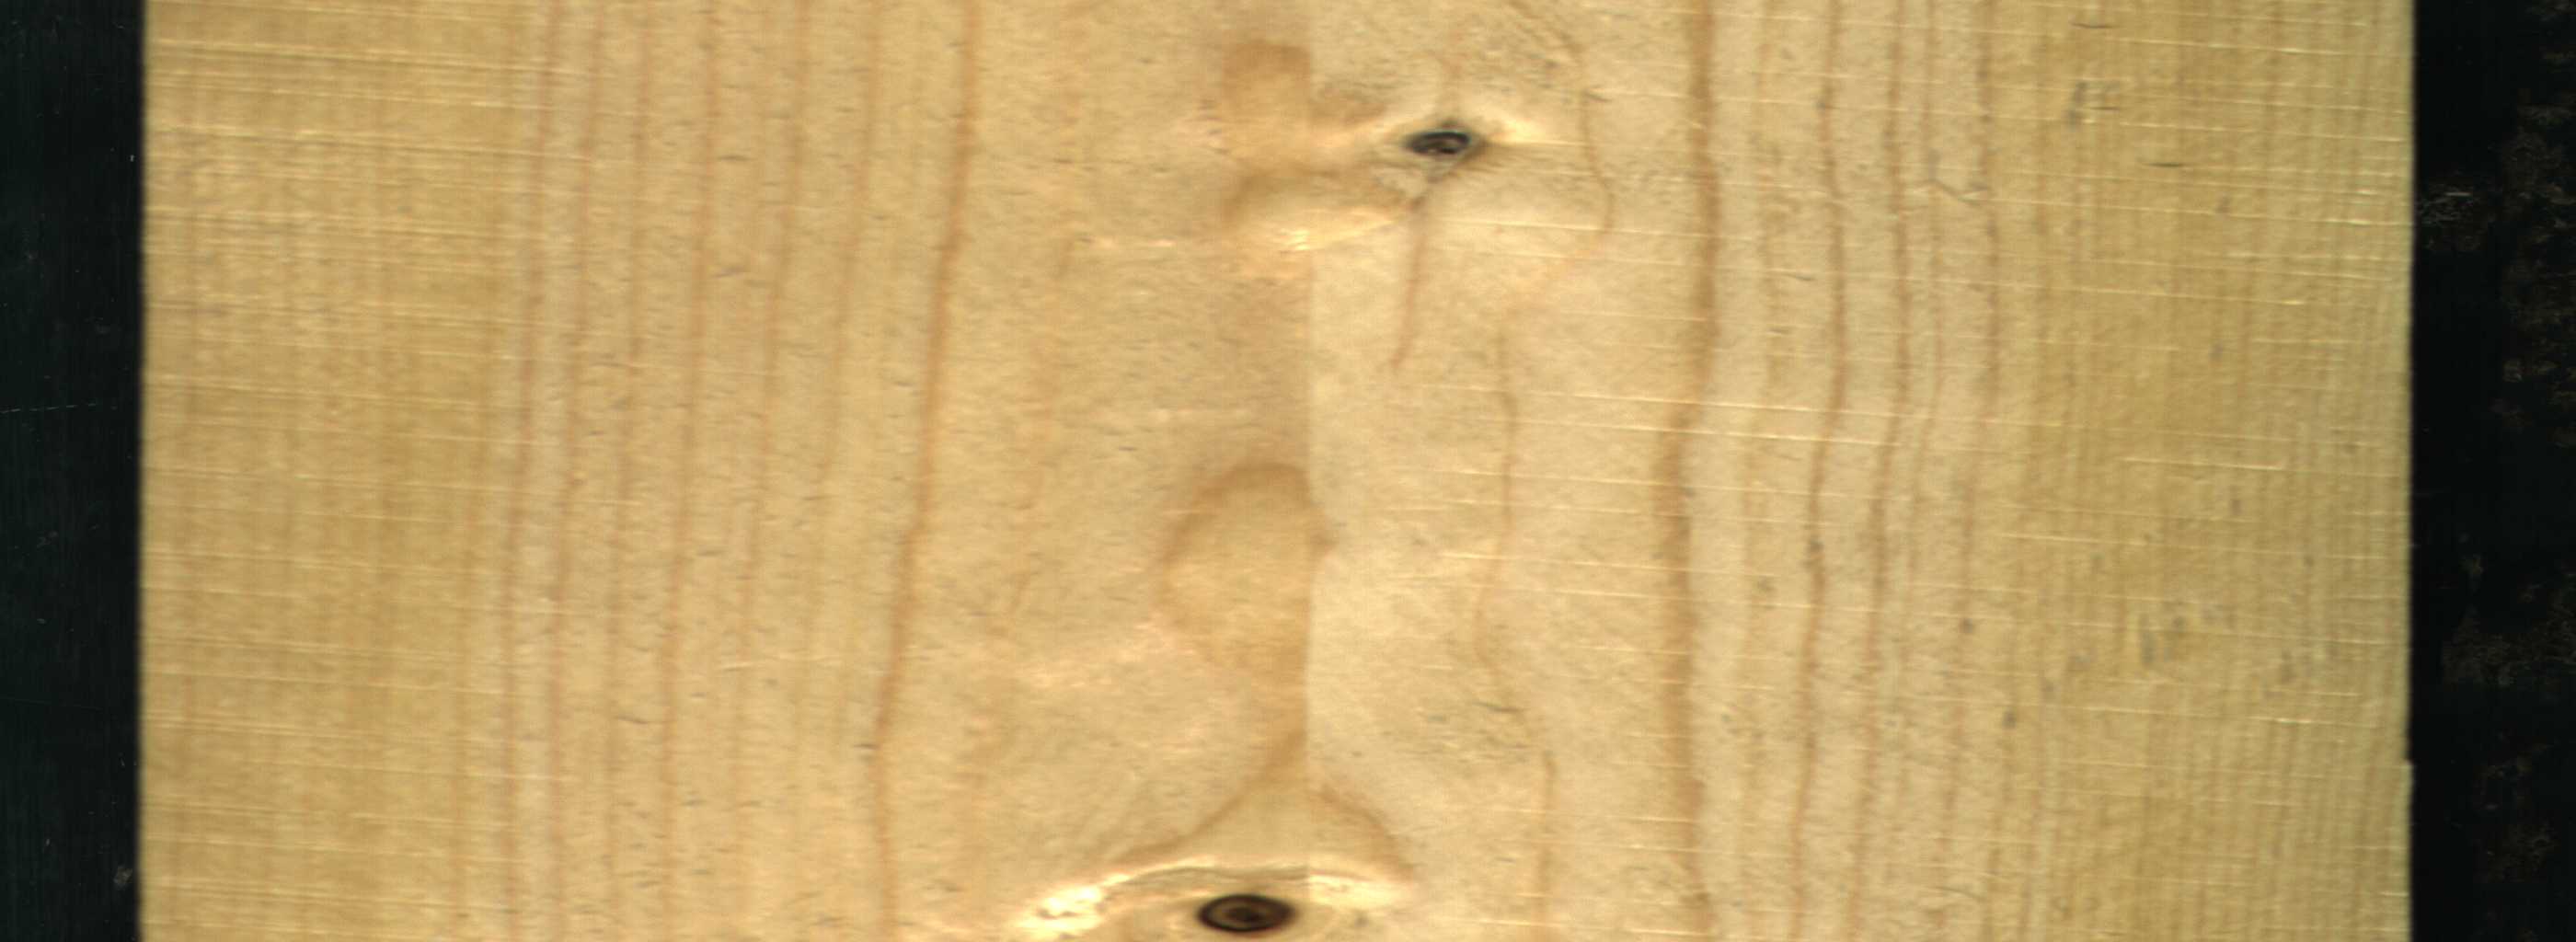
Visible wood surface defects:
Dead_Knot
Dead_Knot